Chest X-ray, AP view. Patient: 52 years old, sex F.
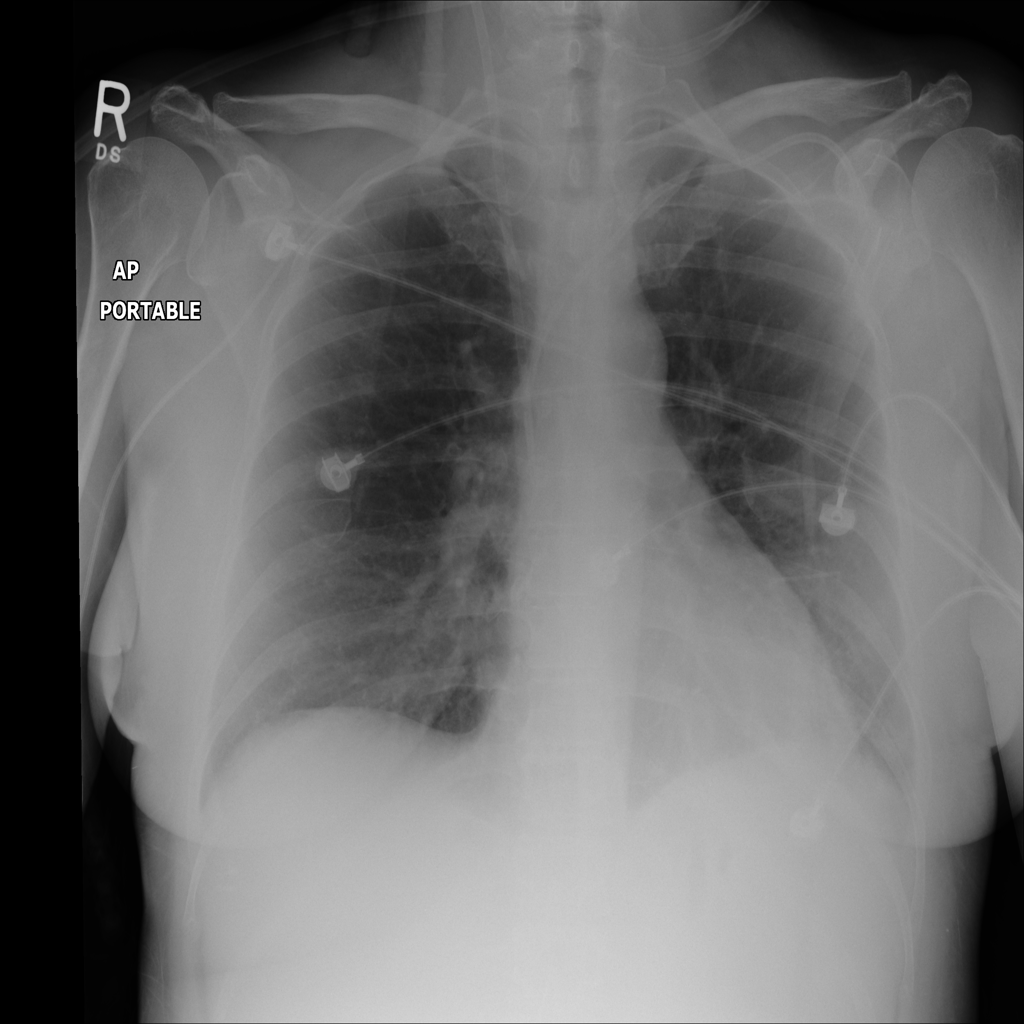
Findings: No Finding